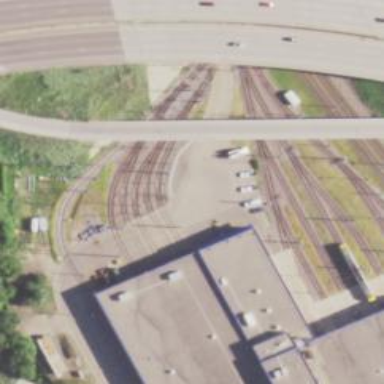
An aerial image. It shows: Light rail yard with electrified contact lines.